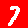
Digit: 7